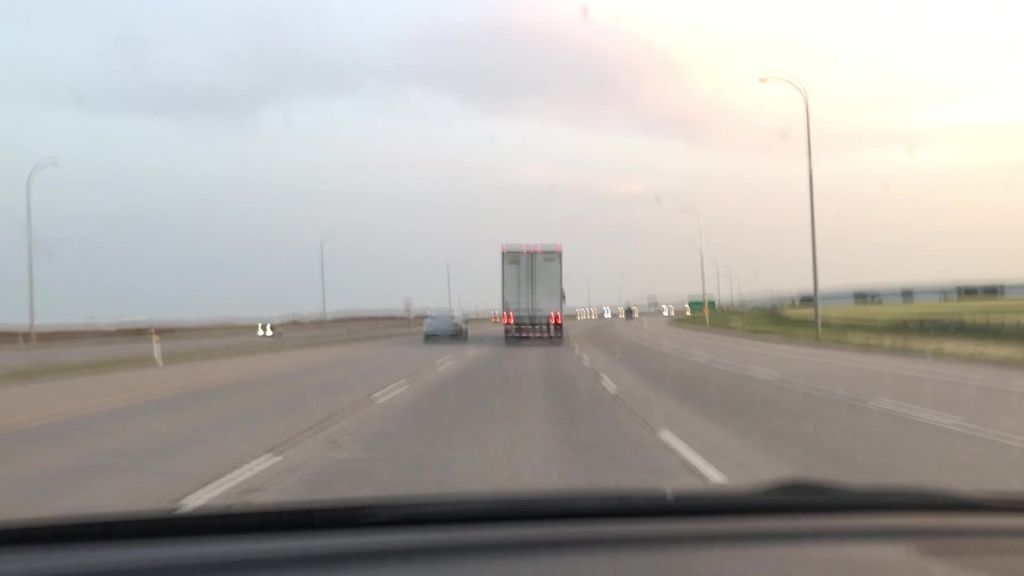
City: calgary